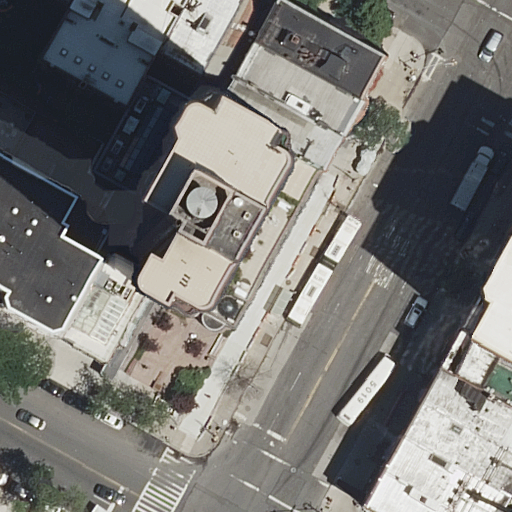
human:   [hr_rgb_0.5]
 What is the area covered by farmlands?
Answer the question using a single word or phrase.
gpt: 0m2

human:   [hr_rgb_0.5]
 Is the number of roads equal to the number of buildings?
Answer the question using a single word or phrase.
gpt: no

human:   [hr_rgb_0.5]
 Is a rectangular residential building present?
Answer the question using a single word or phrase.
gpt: yes

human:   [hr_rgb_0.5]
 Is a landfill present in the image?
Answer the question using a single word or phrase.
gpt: no

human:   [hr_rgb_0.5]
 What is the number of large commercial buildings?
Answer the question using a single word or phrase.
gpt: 0

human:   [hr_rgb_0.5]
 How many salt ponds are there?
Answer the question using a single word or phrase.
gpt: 0

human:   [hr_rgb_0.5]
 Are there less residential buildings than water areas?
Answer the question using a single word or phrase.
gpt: no

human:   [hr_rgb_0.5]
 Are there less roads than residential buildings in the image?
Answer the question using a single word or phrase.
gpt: yes

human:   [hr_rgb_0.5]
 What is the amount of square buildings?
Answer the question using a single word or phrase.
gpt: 0

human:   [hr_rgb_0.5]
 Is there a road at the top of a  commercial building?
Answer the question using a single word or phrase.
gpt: no

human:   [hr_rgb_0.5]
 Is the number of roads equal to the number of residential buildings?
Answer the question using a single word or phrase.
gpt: no

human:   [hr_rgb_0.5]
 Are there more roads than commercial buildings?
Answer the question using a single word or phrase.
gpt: yes

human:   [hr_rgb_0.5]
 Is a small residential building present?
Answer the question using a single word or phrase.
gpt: yes

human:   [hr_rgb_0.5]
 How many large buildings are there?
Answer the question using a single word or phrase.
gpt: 2

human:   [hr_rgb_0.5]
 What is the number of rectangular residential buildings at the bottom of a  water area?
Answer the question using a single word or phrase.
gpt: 0

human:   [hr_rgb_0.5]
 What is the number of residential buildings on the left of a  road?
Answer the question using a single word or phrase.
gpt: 9

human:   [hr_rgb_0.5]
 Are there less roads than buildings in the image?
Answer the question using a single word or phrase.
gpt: yes

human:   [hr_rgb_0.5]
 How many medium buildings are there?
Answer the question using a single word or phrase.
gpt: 8

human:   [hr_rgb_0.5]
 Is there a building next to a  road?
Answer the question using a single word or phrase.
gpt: yes

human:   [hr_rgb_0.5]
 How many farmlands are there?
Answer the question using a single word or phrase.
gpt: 0

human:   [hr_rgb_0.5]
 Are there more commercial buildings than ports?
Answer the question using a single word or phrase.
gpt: no

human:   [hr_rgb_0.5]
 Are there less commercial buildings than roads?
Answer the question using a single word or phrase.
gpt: yes

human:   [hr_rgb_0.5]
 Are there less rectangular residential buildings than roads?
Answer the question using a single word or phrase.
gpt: no

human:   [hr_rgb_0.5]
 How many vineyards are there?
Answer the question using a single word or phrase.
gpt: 0

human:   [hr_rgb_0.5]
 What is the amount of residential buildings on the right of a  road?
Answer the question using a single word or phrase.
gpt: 11

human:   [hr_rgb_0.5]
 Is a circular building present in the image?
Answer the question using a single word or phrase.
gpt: no

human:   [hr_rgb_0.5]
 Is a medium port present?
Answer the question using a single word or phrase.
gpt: no

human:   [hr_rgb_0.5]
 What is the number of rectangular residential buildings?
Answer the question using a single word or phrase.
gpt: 9

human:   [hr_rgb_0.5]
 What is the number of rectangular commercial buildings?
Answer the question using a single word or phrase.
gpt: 0

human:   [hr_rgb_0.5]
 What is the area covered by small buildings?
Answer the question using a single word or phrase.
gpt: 80m2

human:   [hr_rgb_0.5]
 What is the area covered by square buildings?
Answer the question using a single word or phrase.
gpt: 0m2

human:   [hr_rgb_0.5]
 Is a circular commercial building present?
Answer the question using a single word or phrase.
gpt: no

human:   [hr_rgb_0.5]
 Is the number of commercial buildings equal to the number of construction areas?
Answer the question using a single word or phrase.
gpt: yes

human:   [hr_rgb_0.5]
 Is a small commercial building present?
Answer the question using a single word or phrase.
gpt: no

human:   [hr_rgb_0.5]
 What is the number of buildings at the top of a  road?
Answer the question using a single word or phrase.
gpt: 12

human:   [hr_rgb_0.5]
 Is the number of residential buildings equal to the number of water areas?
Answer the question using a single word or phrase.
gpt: no